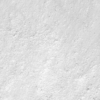
Label: not_dusty